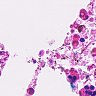
Metastatic tissue present: no